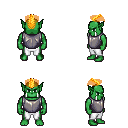
a pixel art fantasy rpg character, male body template, orc, green skin, steel chest armor, white pants, light blonde short mohawk hairstyle, four views (front, back, left, right), 2x2 character sprite sheet, small pixel art, hard edges, no anti-aliasing